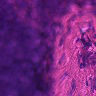
Metastatic tissue present: no